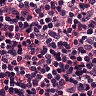
Metastatic tissue present: no